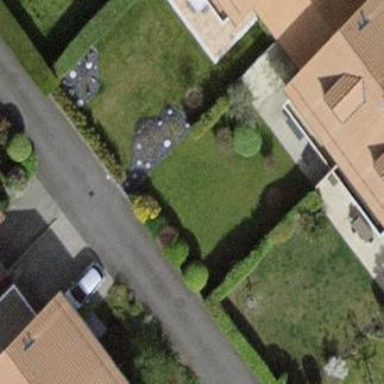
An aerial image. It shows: Garden surrounded by fence.